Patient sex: F
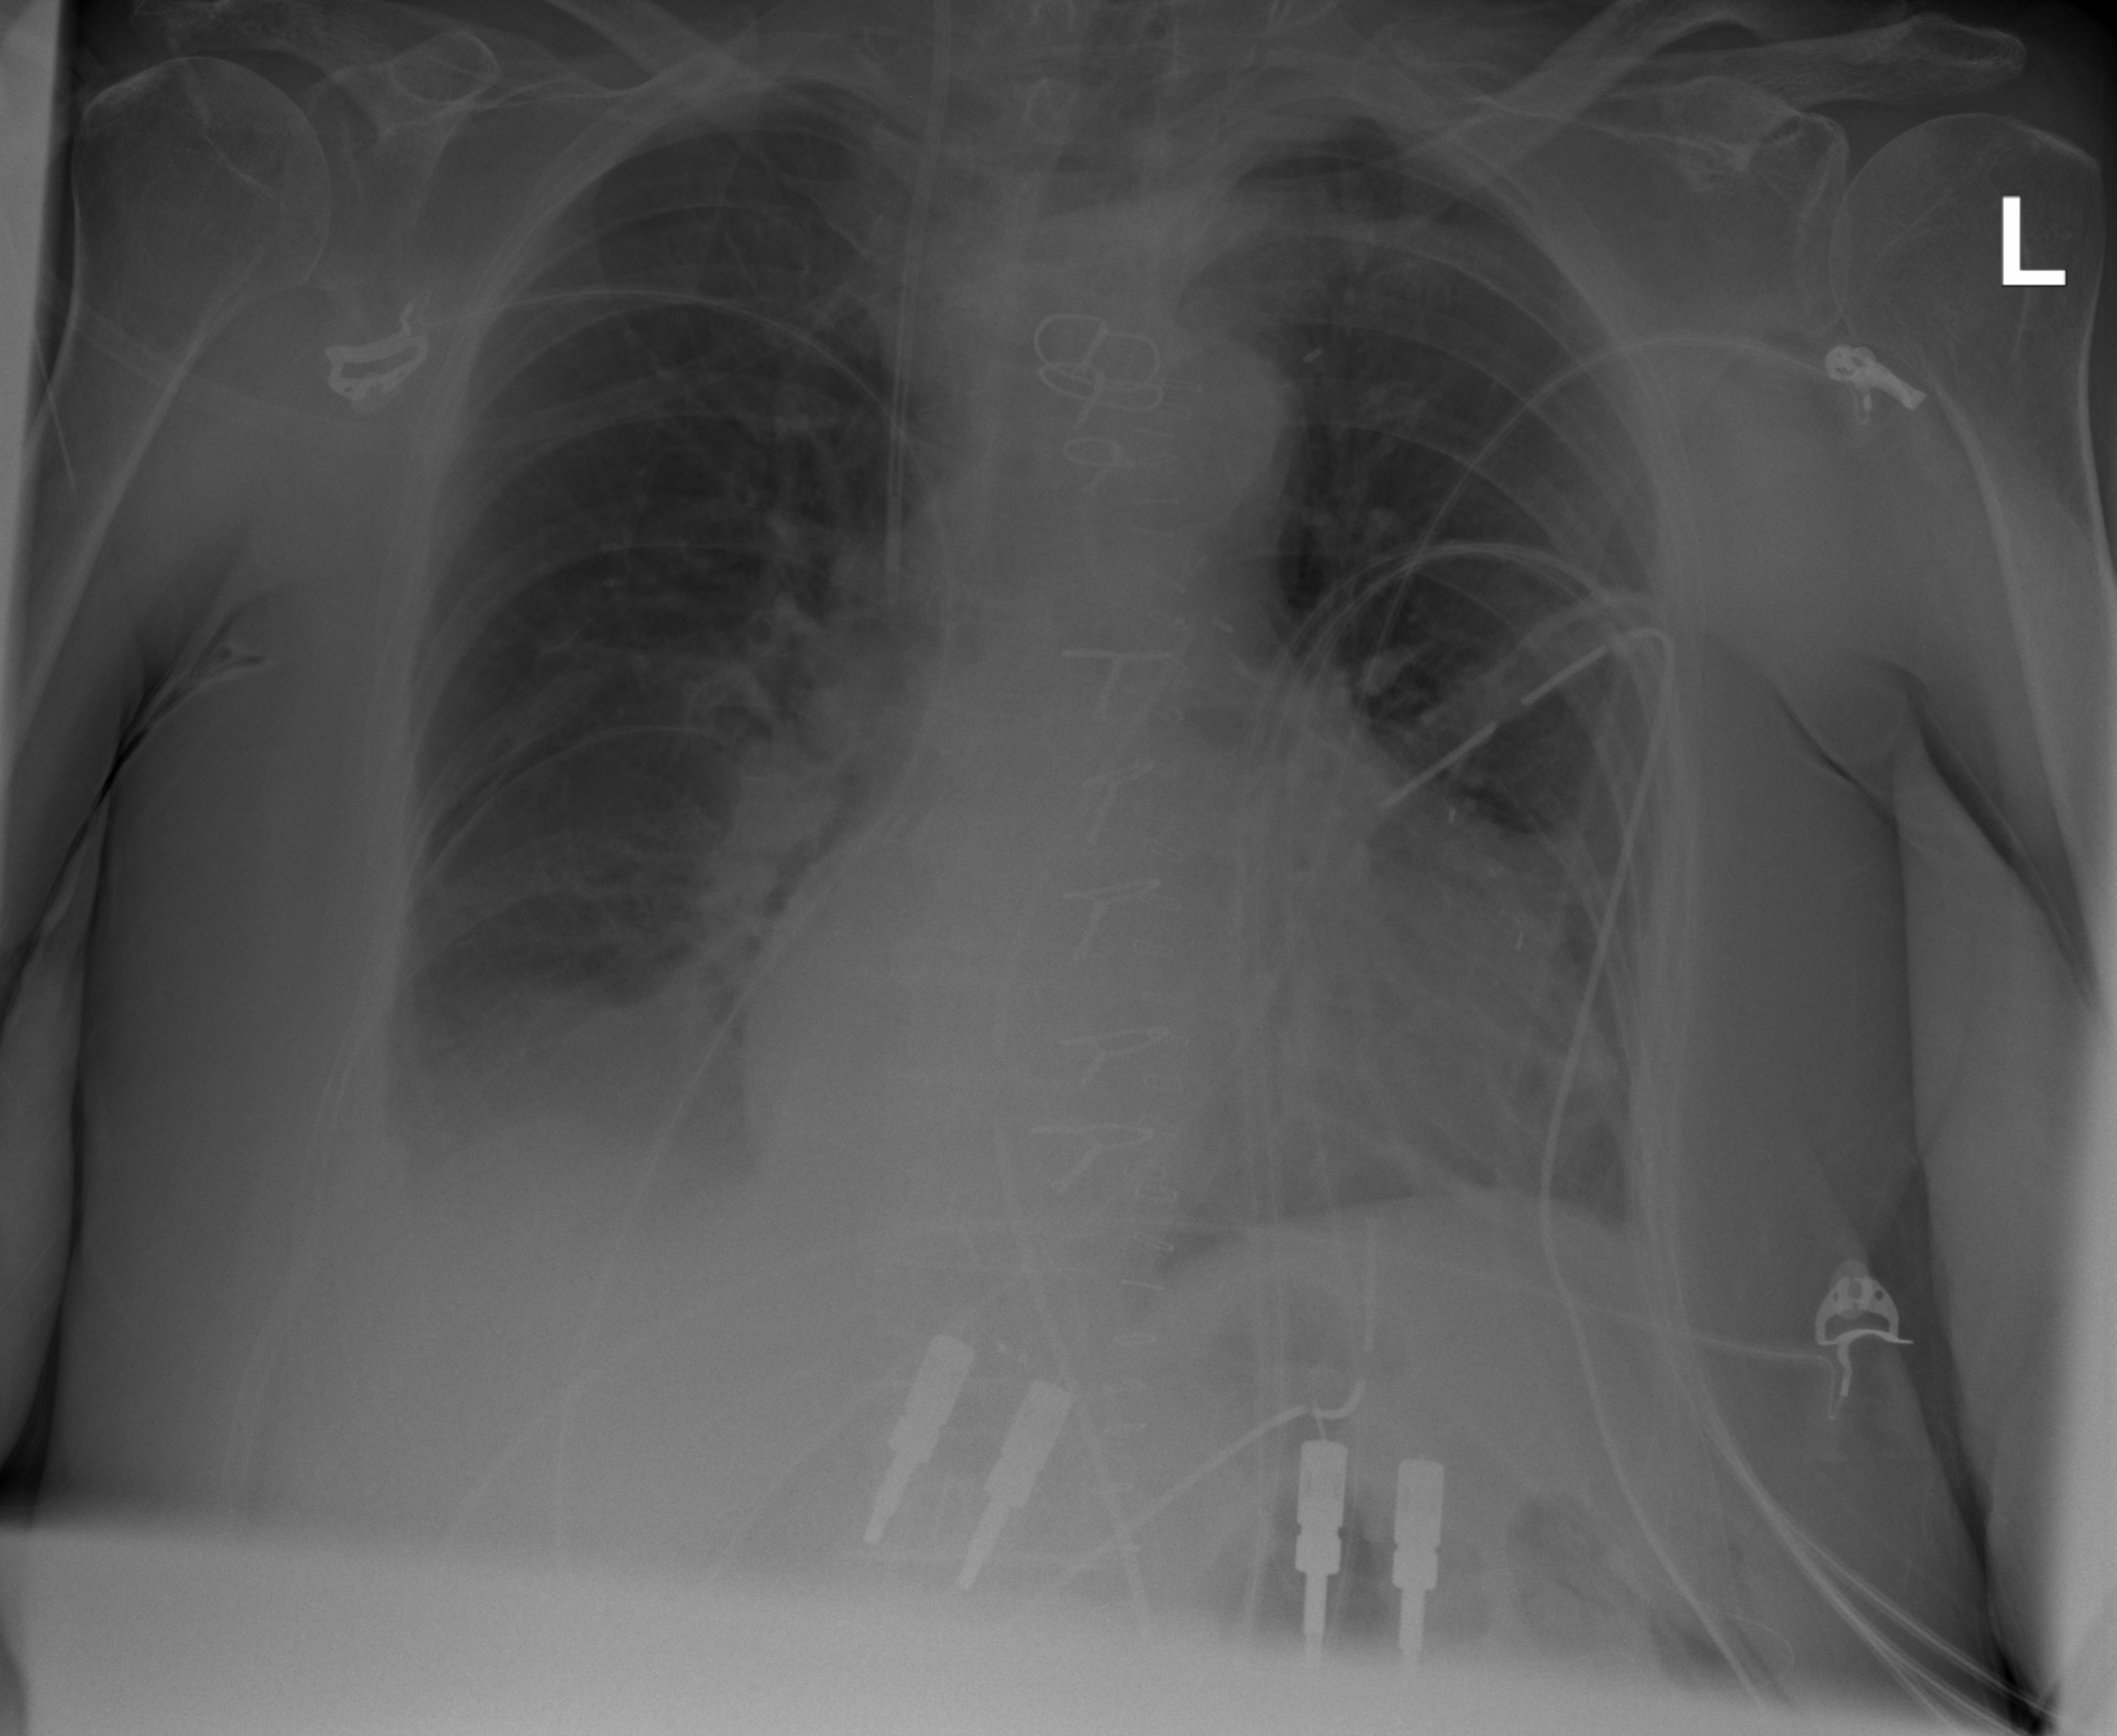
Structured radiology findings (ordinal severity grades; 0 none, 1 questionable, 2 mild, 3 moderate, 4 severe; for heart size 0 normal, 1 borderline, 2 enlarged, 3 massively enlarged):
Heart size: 2
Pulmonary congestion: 2
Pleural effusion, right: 2
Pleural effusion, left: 0
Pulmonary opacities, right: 1
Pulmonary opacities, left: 0
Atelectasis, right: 2
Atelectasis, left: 2